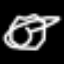
Label: octagon